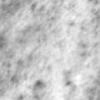
Label: no_change